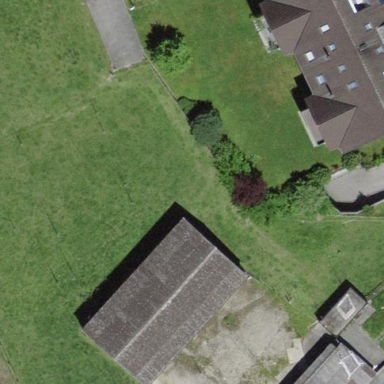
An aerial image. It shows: Shed.